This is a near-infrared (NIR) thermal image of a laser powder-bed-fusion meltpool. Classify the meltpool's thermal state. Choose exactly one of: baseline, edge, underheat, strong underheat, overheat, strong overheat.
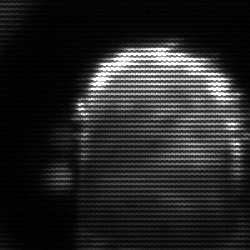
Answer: baseline